Brain MRI, t2w sequence, axial 2D slice.
Patient: age 18, sex M, weight 78 kg, height 1.78 m
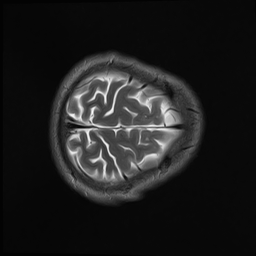